Question: I cant get jqGrid to show any records, my javascript:
'''
jq.getScript("/js/grid.locale-en.js", function(){
jq.getScript("/js/jquery.jqGrid.min.js", function(){
jq(".normalTable").jqGrid({
url:'/xml/results.xml',
mtype: "GET",
datatype: "xml",
colNames: ['Instrument', 'ExpValue', 'BuyerPayout','SellerPayout'],
colModel: [
{ name: 'Instrument', index: 'Instrument', width: 55, xmlmap: "Instrument" },
{ name: 'ExpValue', index: 'ExpValue', width: 80, xmlmap: "ExpValue" },
{ name: 'BuyerPayout', index: 'BuyerPayout', width: 80, xmlmap: "BuyerPayout" },
{ name: 'SellerPayout', index: 'SellerPayout', width: 80, xmlmap: "SellerPayout"}],
pager: '#pager',
rowNum: 10,
rowList: [10, 20, 30],
sortname: 'Instrument',
viewrecords: true,
gridview: true,
autoencode: true,
xmlReader: {
root:"TradingResults",
row:"TradingResult"
},
width: '480'
});
});
});
'''
My XML structure:
'''
<TradingResults>
<DateGroup date="2014-04-24">
<TradingResult>
<Instrument>xyz</Instrument>
<ExpValue>94.65</ExpValue>
<BuyerPayout>0</BuyerPayout>
<SellerPayout>100</SellerPayout>
</TradingResult>
<TradingResult>
<Instrument>xyz</Instrument>
<ExpValue>94.659</ExpValue>
<BuyerPayout>0</BuyerPayout>
<SellerPayout>100</SellerPayout>
</TradingResult>
</DateGroup>
<TradingResults>
'''
No errors in console.
Result:

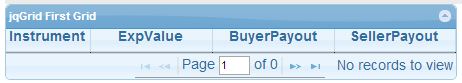
Answer: you didn't set xml reader in your grid like.Grid need to expect xml
'''
xmlReader: { repeatitems: false, root:"TradingResults",row:"TradingResult" }
'''
and also set 'xmlmap' for each column like
'''
{ name: 'Instrument', index: 'Instrument', width: 55,xmlmap:"Instrument" },
'''
Also did you include the DnR lib which is
'''
<script src="grid/js/jqDnR.js" type="text/javascript">
</script>
'''
This one is important
: Since this answer is getting much attention, <URL> people may find additional information on jqgrid with xml data.